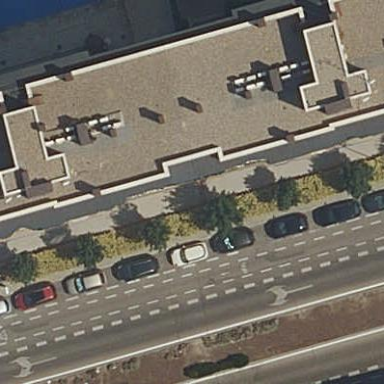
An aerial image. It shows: Residential building.